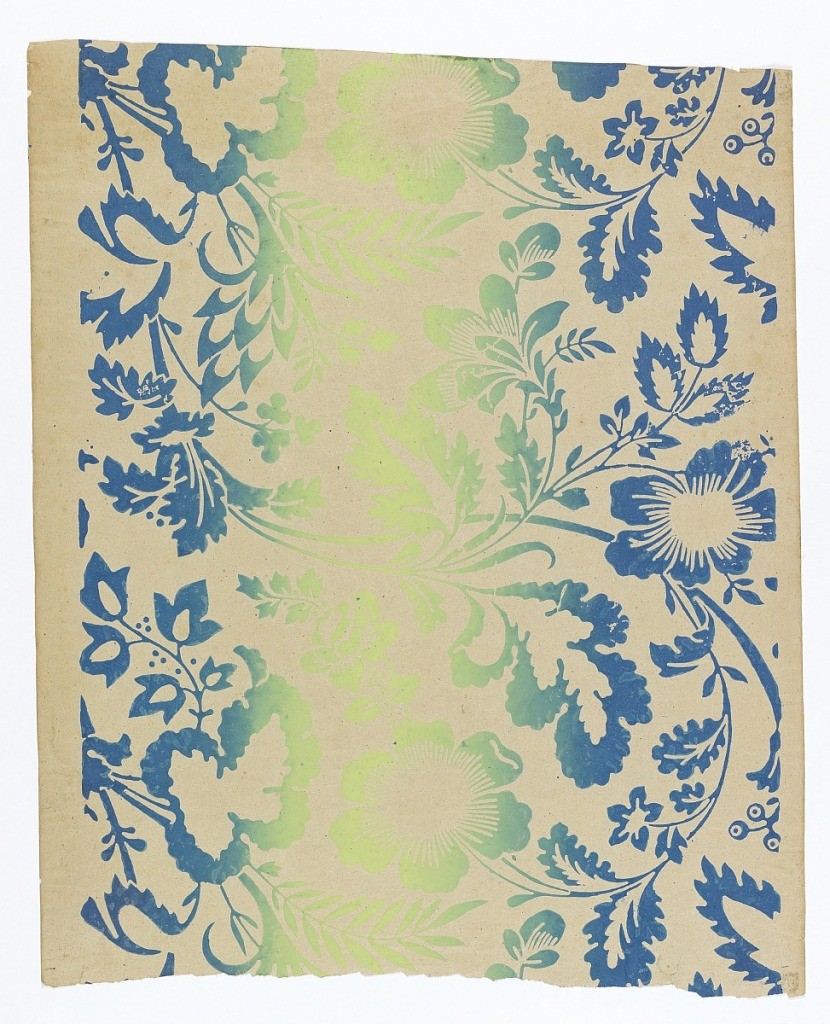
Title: Sidewall
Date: ca. 1830
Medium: Block-printed
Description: Irise or rainbow paper. Full width of paper giving repeat of large-scale arabesque of flowers and foliage in graded color, ranging from blue along edges to green down center.